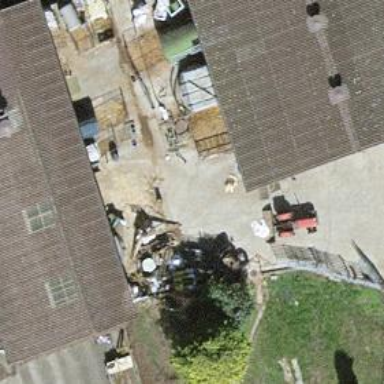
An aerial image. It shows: Farm.